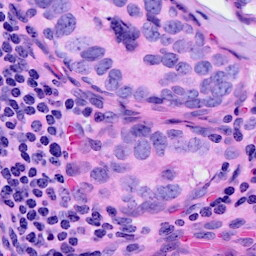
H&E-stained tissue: Breast